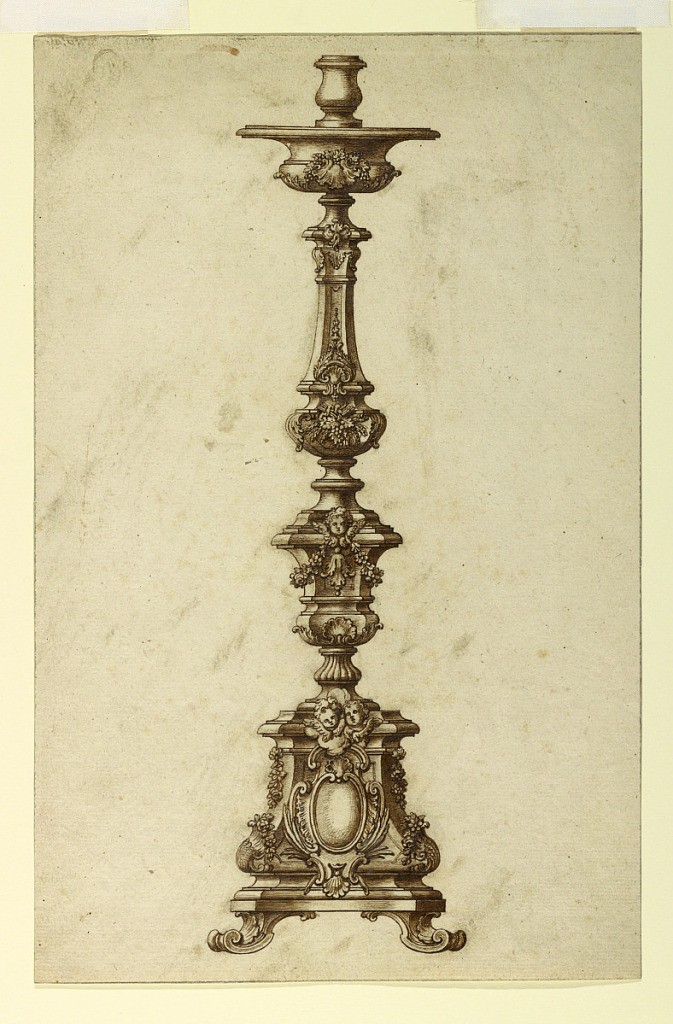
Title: Design for a Silver Candlestick
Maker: Vittorio Maria Bigari, 1692–1776
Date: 1725–40
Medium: Pen and brown ink, ruled border in graphite Support: white laid paper
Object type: Drawing
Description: Vertical format; scrolls are the supports; in front of the base is an escutcheon with two cherubim on top; the shaft has below the shape of a cap, above a baluster, with an angular shaft; it is decorated with a cherub supporting festoons, and with a bunch of grain and vine; on top is a bowl and a a socket. (RB '45)